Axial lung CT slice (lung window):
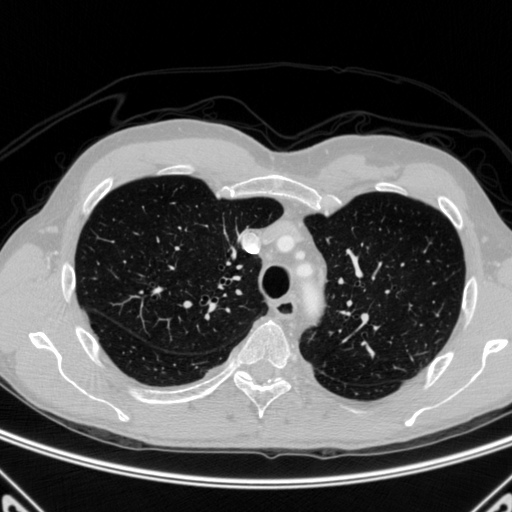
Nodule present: no